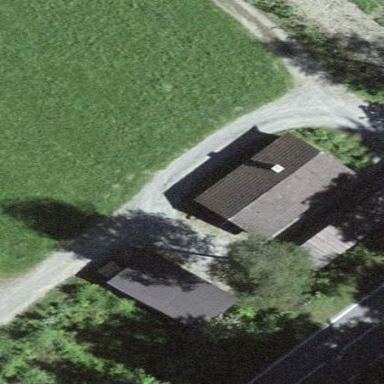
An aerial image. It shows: Rural barn.